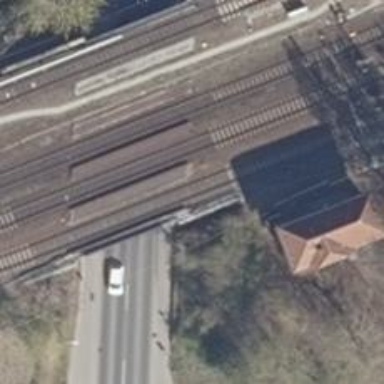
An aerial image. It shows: Railway bridge with electrified contact line. This bridge is part of railway siding.